Question: I have extracted the cell address of the current date by using:
'''
=CELL("Address",INDEX($H$4:$AK$4,MATCH(G3,H4:$AK$4,1)))
'''
'G3' contains the day number of the month.
Now I need to use the 'Sum' formula in 'G6' such that it adds the values from 1st to the current date which is updated by the function 'Today()' in cell 'G1'.
Is there a way I can use the 'Sum' function to use the address inside the cell rather than the address of the cell.

You can download the sheet from <URL>.
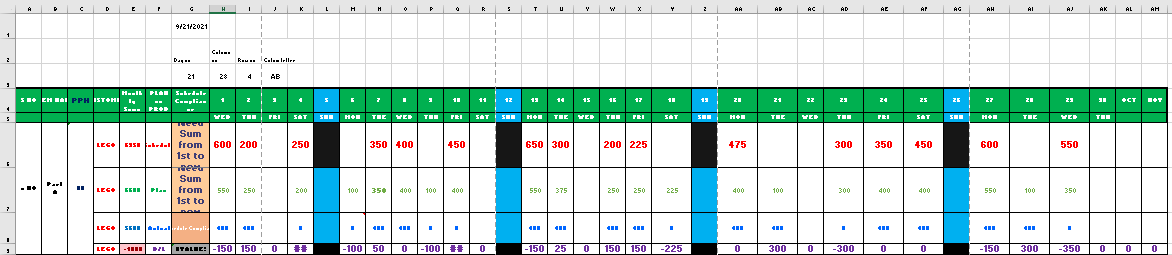
Answer: I think you are making it too difficult. Just use 'SUMIF', and make the criteria that the dates are less than today.
'=SUMIF(date_range, "<"&TODAY(), sum_range)'